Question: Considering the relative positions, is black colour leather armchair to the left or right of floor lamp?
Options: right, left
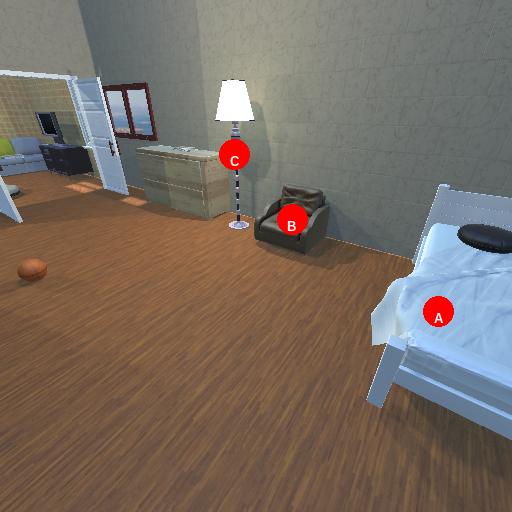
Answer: right